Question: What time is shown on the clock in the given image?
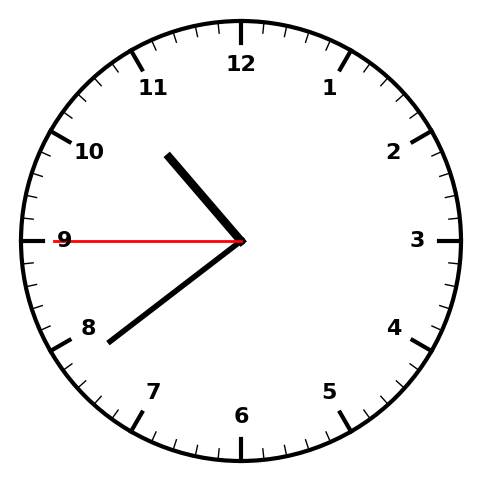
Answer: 10:38:45